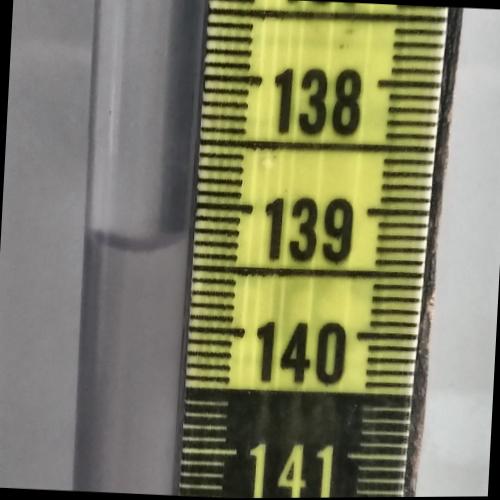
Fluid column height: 139.3 cm